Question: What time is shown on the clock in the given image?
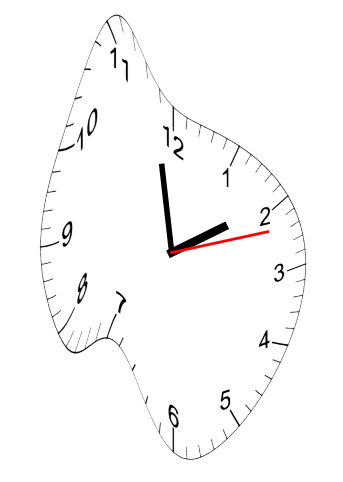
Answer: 01:58:12